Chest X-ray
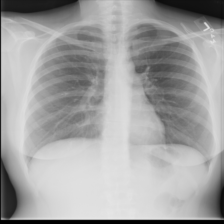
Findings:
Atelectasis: negative
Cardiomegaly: negative
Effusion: negative
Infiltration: negative
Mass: negative
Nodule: negative
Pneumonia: negative
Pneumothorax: negative
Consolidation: negative
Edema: negative
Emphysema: negative
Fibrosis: negative
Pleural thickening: negative
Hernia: negative